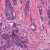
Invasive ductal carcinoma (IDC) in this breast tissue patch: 1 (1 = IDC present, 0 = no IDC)